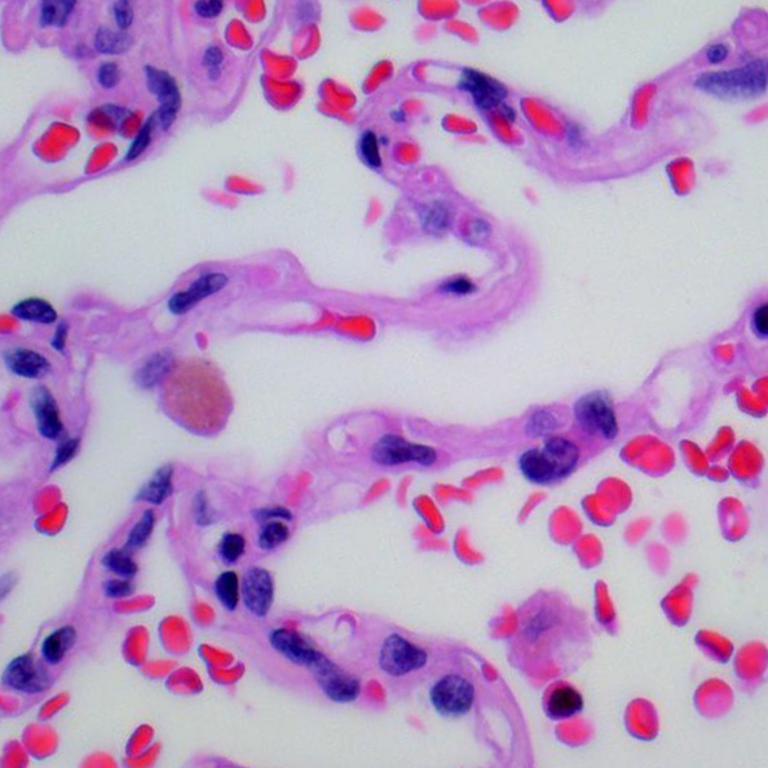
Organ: lung
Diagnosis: benign